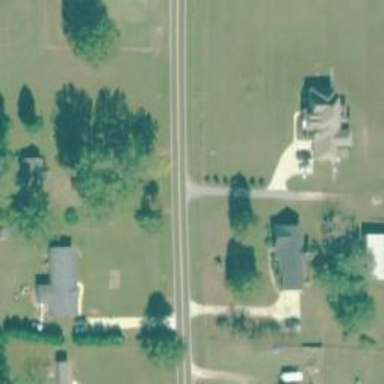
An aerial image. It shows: Driveway leading to service road.